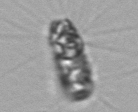
Label: Corethron_hystrix